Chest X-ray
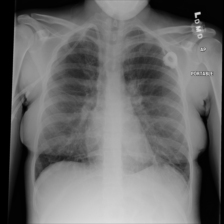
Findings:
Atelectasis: negative
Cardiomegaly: negative
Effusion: negative
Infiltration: negative
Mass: negative
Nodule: negative
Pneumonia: negative
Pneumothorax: negative
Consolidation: negative
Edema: negative
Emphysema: negative
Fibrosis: negative
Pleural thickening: negative
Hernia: negative